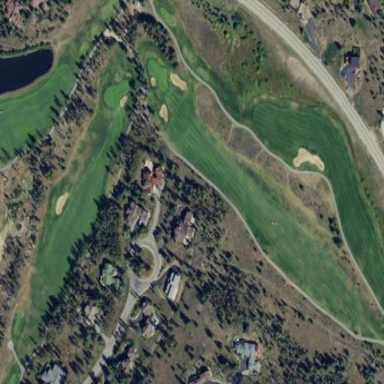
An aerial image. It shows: Golf course surrounded by greenery.